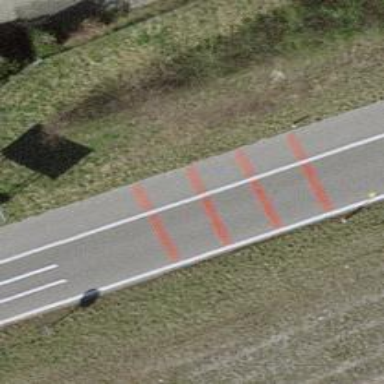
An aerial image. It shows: Traffic calming measure in place: rumble strips.